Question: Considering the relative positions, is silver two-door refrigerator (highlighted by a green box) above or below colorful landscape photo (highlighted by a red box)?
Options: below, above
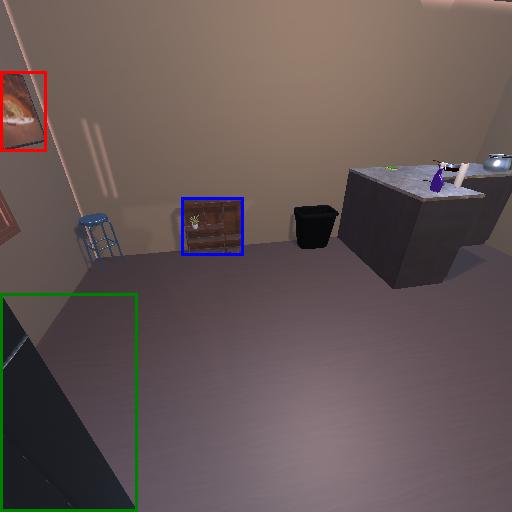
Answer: below